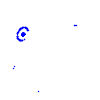
Particle: kaon